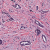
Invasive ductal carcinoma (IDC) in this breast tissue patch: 1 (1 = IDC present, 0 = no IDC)